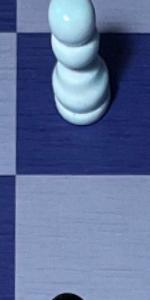
Label: Empty